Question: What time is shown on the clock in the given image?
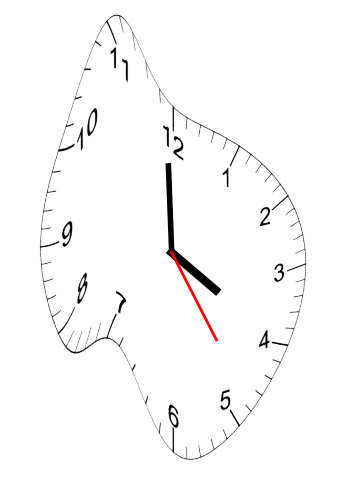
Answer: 03:59:24